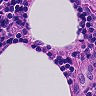
Metastatic tissue present: no